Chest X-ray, PA view. Patient: 23 years old, sex M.
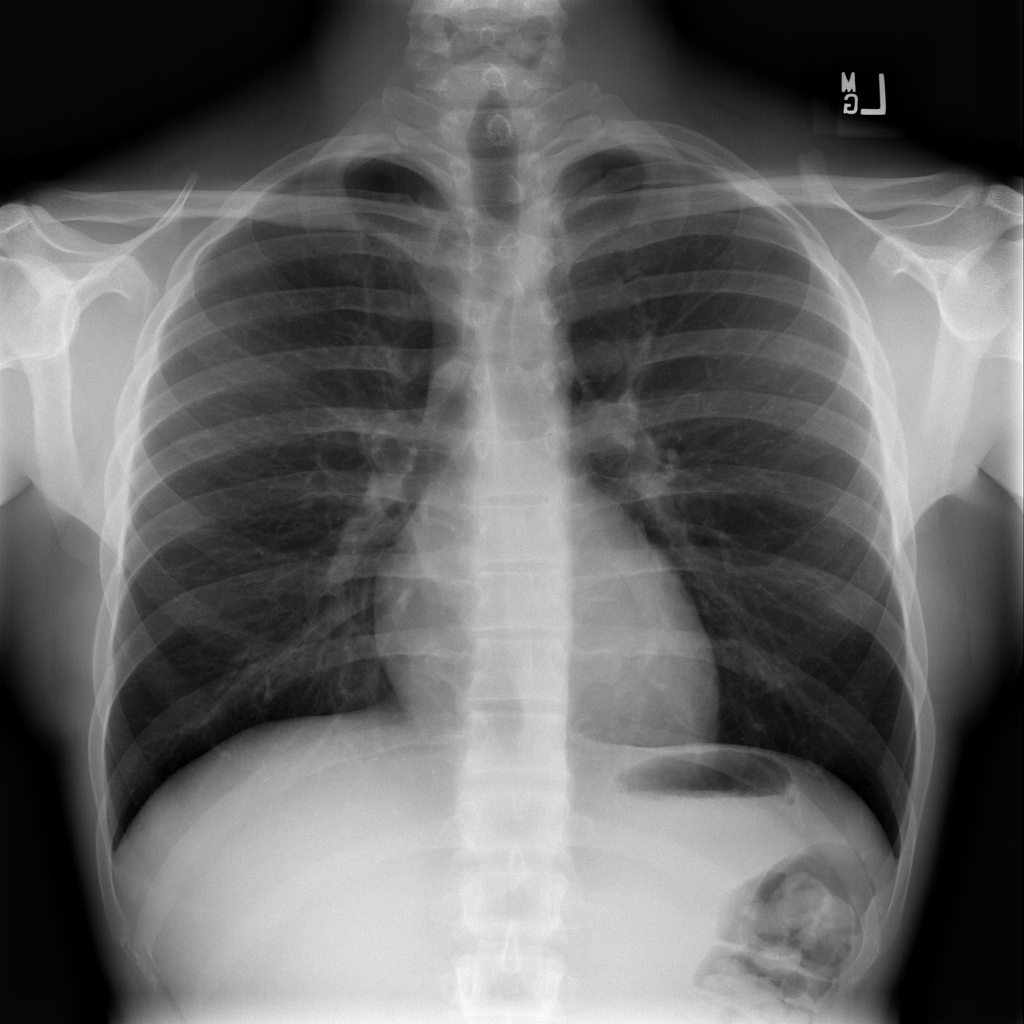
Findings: No Finding